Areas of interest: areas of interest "Zhejiang Chinese Medical University Hangzhou Binjiang TCM Outpatient Department Famous TCM Doctors' Hall"
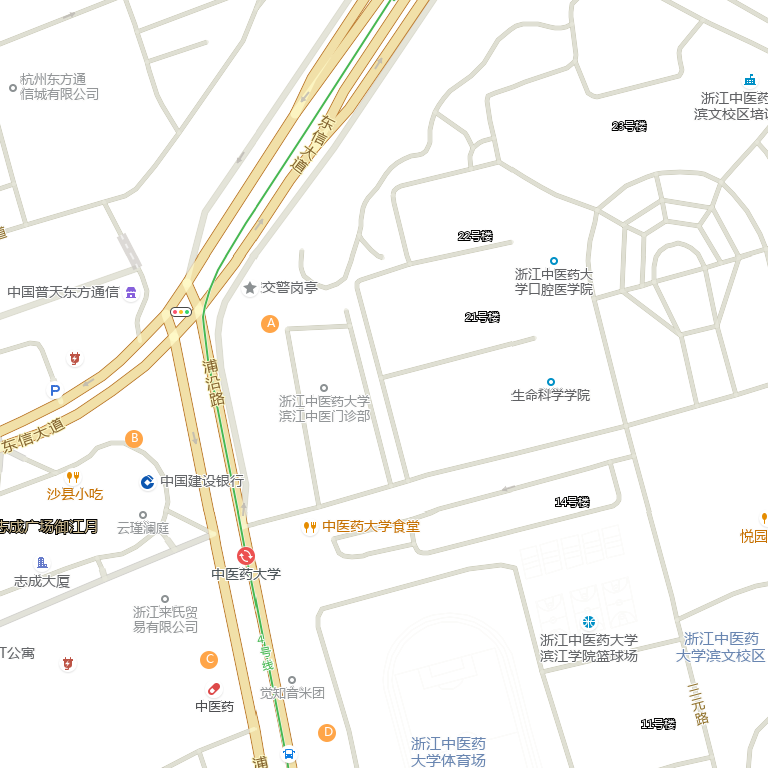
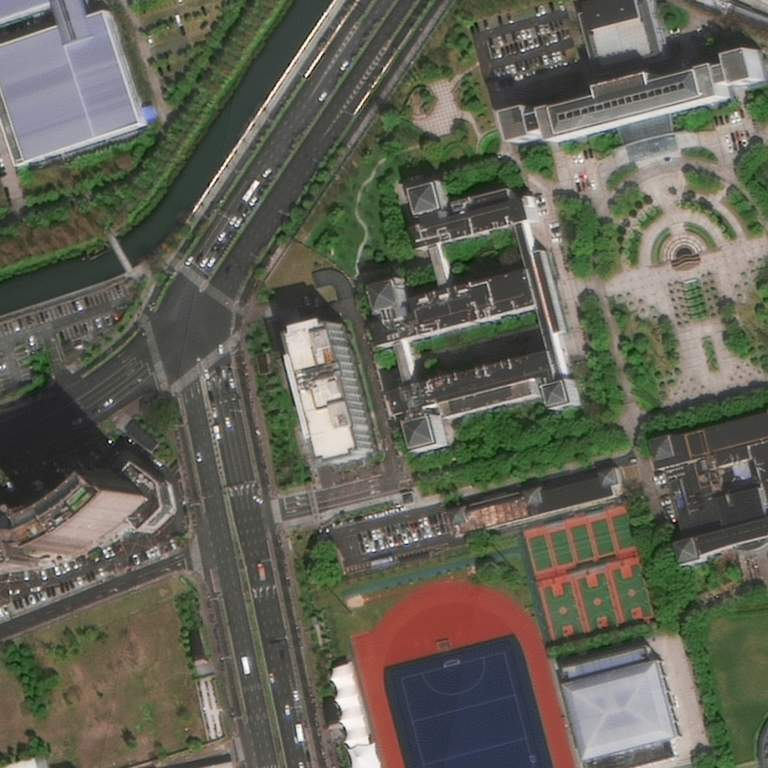